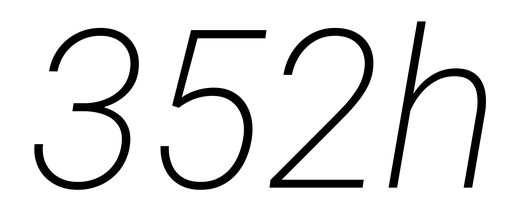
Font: Roboto-Italic_ExtraLight_Italic